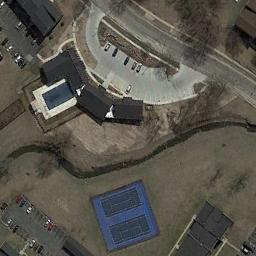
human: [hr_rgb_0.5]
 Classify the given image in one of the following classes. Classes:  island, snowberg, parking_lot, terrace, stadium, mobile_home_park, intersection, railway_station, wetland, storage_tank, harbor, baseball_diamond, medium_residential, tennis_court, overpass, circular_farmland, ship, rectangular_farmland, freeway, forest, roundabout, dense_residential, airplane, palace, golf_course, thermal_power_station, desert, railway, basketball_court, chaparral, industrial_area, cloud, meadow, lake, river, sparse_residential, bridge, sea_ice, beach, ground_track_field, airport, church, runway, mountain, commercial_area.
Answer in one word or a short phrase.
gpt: tennis_court